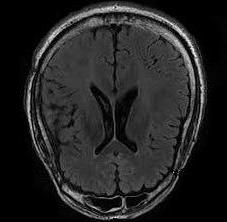
Label: notumor